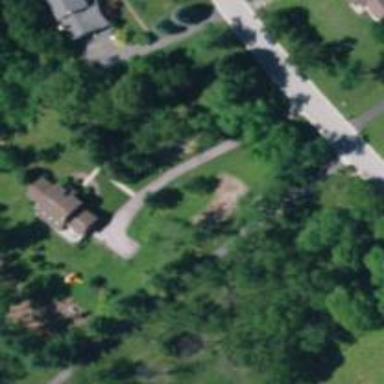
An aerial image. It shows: Driveway.